Question: Apologies if this question is a bit long, but I wanted to explain in detail what it is I am trying to do.
I am developing a database in MS Access 2010/Windows 7 which analyses and reports on incidents (e.g. faults) in an organisation. An incident is reported as beginning at a particular date/time in a particular location for a particular duration. An incident may occasionally cause one or more "live resilience outages" (LRO) which will have the same start-time but can be in different locations and have different durations. So for example a router going out of service in the central technical area for 600 sec might cause live outages of 60 sec and 30 sec in studios 5 and 6 respectively.
I need to report on three date ranges: the month in question, the previous month and the (financial, beginning in April) year to date. So for example the report for March 2012 would consider the periods 01 Mar 2012 - 31 Mar 2012 (month), 01 Feb 2012 - 29 Feb 2012 (previous) and 01 Apr 2011 - 31 Mar 2012 (YTD).
These dates are correctly calculated in a form called ReportCentre. I have three queries to return the LROs for the different date ranges: 'QueryLROMonth', 'QueryLROPrevious' and 'QueryLROYTD' all of which work properly in isolation (i.e. return the correct values). So for example 'QueryLROMonth' is defined as
'''
SELECT lro.*
FROM lro INNER JOIN incidents ON lro.pid = incidents.id
WHERE (((incidents.begin) Between [Forms]![ReportCentre].[StartMonth] And
[Forms]![ReportCentre].[EndMonth]));
'''
which returns the expected values:
'''
id pid duration facility
6 681 30 23
7 686 857 23
8 735 600 25
9 738 600 25
'''
as does the YTD query
'''
id pid duration facility
1 100 120 25
2 366 5 25
3 380 460 1
4 505 341 23
5 622 0 29
6 681 30 23
7 686 857 23
8 735 600 25
9 738 600 25
20 1297 50 1
'''

So far so good, but now the bit that's got me puzzled. I am trying to design another query which takes the output of the three LRO queries (and some other data), groups it all by facility and calculates things like availability. If I design a totals query and include the 'Facilities' table (for the facility name) and the 'QueryLROMonth' query e.g.
'''
SELECT facilities.facility, Count(QueryLROMonth.id) AS lrocountmonth, Sum(QueryLROMonth.duration) AS lrosecondsmonth
FROM QueryLROMonth INNER JOIN facilities ON QueryLROMonth.facility = facilities.ID
GROUP BY facilities.facility;
'''
This works fine and produces what I expect.
'''
facility lrocountmonth lrosecondsmonth
HQ3 2 887
HQ5 2 1200
'''
but as soon as I introduce the YTD query:
'''
SELECT facilities.facility, Count(QueryLROMonth.id) AS lrocountmonth, Sum(QueryLROMonth.duration) AS lrosecondsmonth, Count(QueryLROYTD.id) AS lrocountytd, Sum(QueryLROYTD.duration) AS lrosecondsytd
FROM QueryLROYTD INNER JOIN (QueryLROMonth INNER JOIN facilities ON QueryLROMonth.facility = facilities.ID) ON QueryLROYTD.facility = facilities.ID
GROUP BY facilities.facility;
'''
for some reason stuff starts being counted reported wrongly. Specifically the two 'Count' columns are multiplied together and so 'lrocountmonth' and 'lrosecondsmonth' are both multiplied by 'lrocountytd'. Similarly 'lrocountytd' and 'lrosecondsytd' are both multiplied by 'lrocountmonth'.
'''
facility lrocountmonth lrosecondsmonth lrocountytd lrosecondsytd
HQ3 6 2661 6 2456
HQ5 8 4800 8 2650
'''
What am I doing wrong? How do I prevent this entanglement?
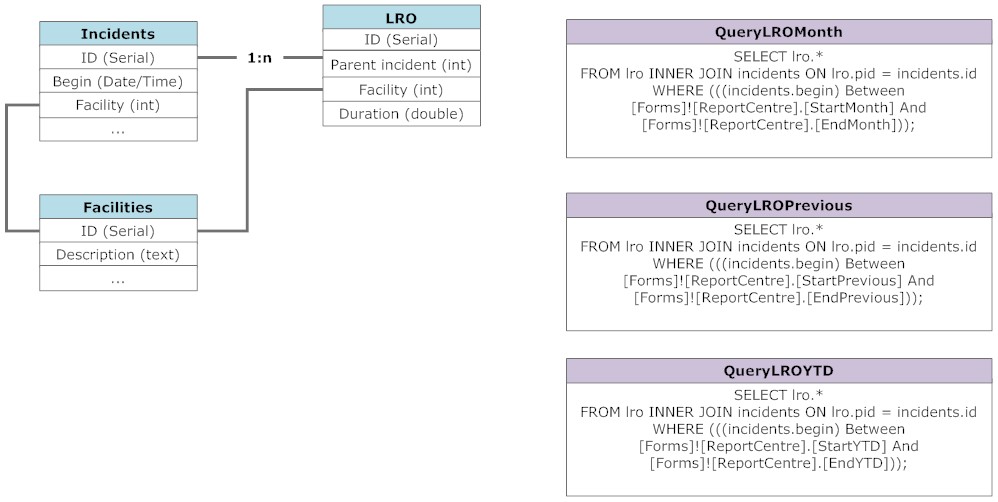
Answer: Your [QueryLROMonth] and [QueryLROYTD] queries each return multiple rows per Facility, but because you are effectively JOINing them on just the Facility_ID you are producing an OUTER JOIN of sorts. For example, if for a given Facility your [Month] query contains 3 rows and your [YTD] query contains 6 rows then your JOIN on Facility_ID alone will produce 18 rows.
You'll want to create aggregation queries that "roll up" the Monthly and YTD numbers by Facility first, so they each have only one row per Facility. You can then use in your final query to produce the report.
Troubleshooting tip: If your aggregation queries are producing strange results try removing the GROUP BY parts so you can see the underlying rows that are being aggregated.